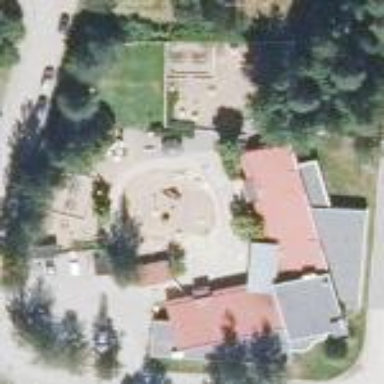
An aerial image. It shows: Kindergarten.